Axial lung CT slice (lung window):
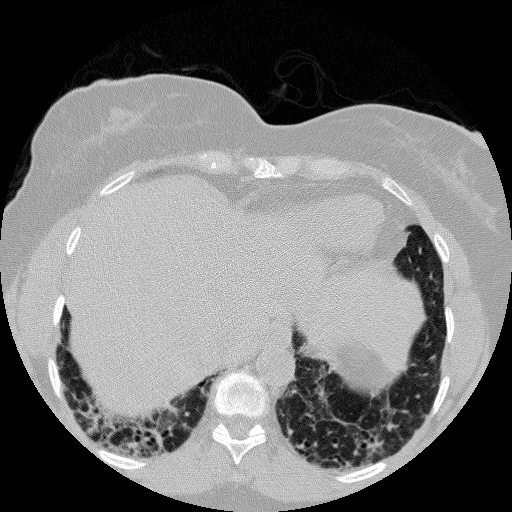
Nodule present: no